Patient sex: M
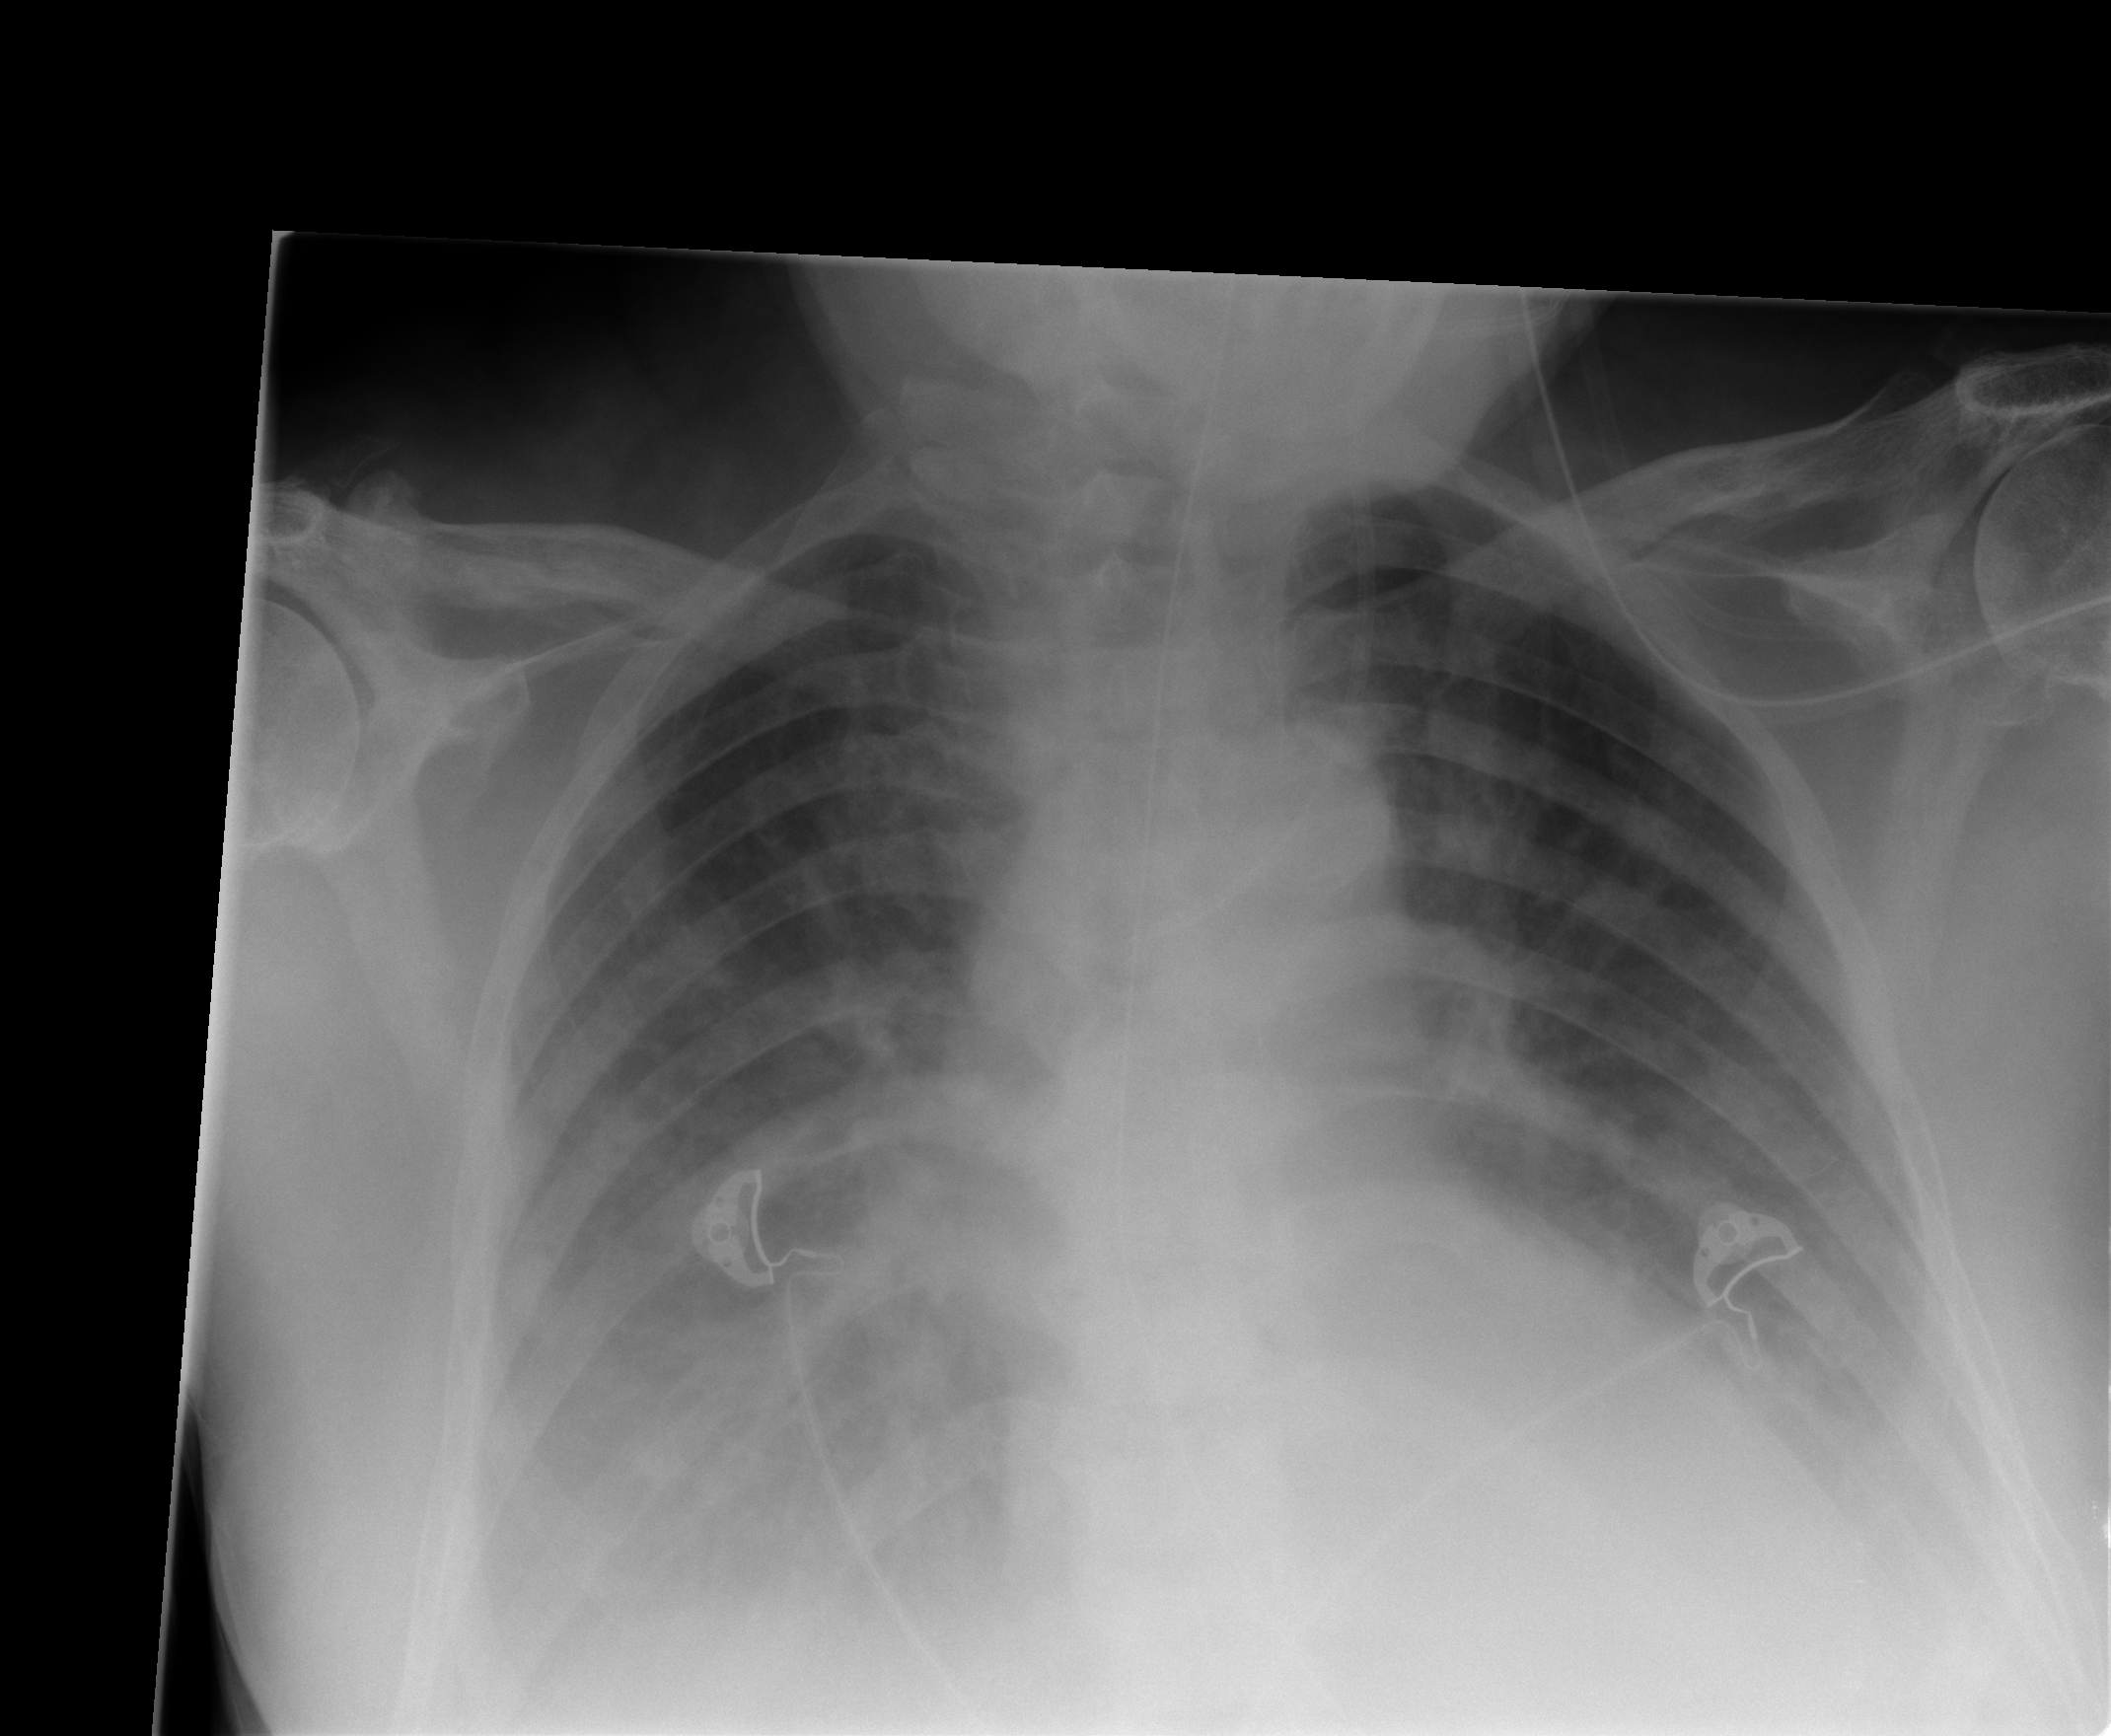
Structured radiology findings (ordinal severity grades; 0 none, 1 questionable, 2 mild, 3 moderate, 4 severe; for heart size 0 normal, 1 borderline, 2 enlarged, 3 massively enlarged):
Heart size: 0
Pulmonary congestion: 0
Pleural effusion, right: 3
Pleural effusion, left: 3
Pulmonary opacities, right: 2
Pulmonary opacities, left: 2
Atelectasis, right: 2
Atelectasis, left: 2